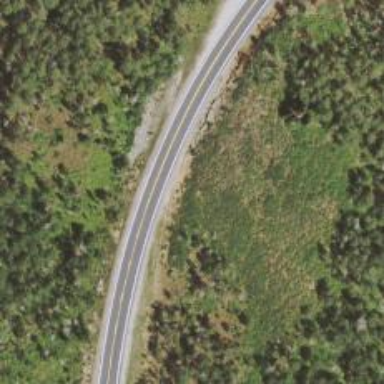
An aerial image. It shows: Secondary road with asphalt surface.